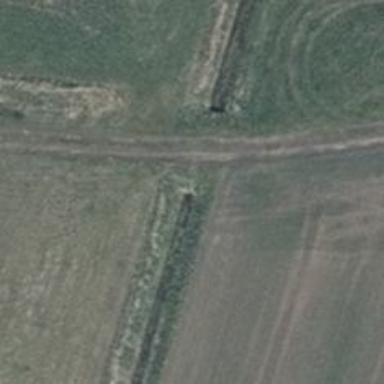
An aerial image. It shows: Culvert tunnel.